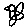
Label: bird